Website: ulta-beauty
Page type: payment
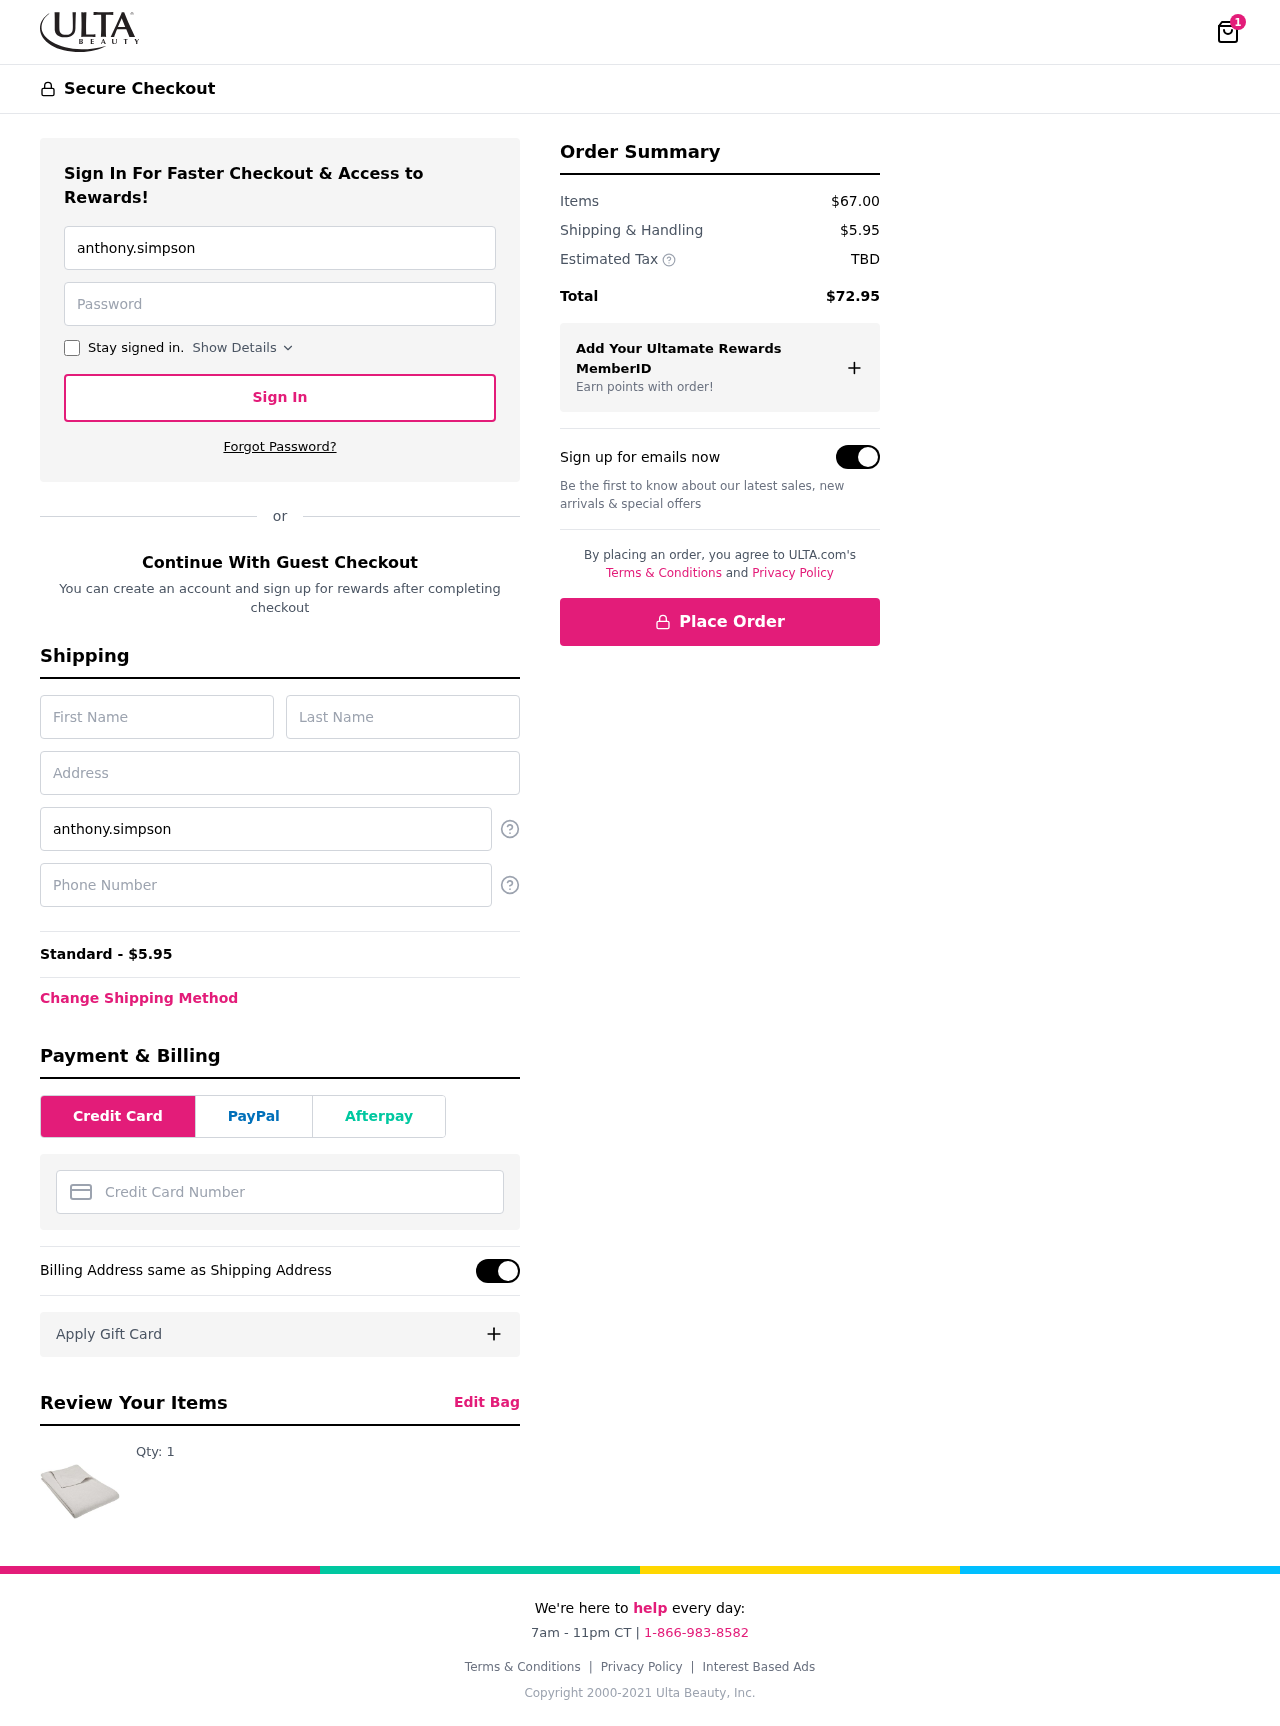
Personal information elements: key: PII_CARD_NUMBER
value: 6011 1559 7871 3986
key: PII_EMAIL
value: anthony.simpson@hotmail.com
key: PII_FIRSTNAME
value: Anthony
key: PII_LASTNAME
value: Simpson
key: PII_PHONE
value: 7515770091
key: PII_STREET
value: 3683 Leach Flat
Product elements: key: PRODUCT1_QUANTITY
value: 1
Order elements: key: ORDER_NUM_ITEMS
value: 1
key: ORDER_SHIPPING_COST
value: $5.95
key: ORDER_SHIPPING_COST
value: Standard - $5.95
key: ORDER_SUBTOTAL
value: $67.00
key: ORDER_TAX
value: TBD
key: ORDER_TOTAL
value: $72.95